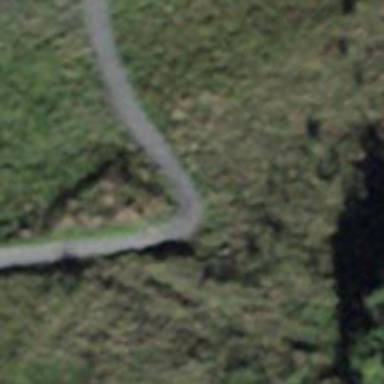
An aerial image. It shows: Path with excellent trail visibility.